Question: I know this has probably been covered a few times on the web, but I don't think I know how to properly describe the effect i'm looking for as I can't seem to find any results. Its quite a popular trend these days where the div seems to wrap under the edges of its parent:

Similar to the header element on the menus in the image. Doesn't have to be rounded as in the picture, but a similar effect would be nice, and all in pure CSS if possible.
I'm at a complete loss of where to start here, and any insight would certainly be appreciated.
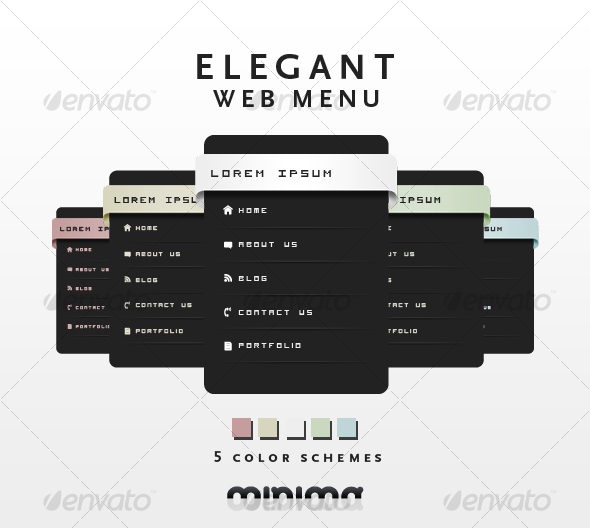
Answer: A pure implementation of <URL>.
<URL>
<URL>
Another implementation of the same, <URL>.
<URL>
Or you can try this
You need to have this
'''
<div class="wrapper">
<div class="ribbon-wrapper-green"><div class="ribbon-green">NEWS</div></div>
</div>
'''
And the
'''
.wrapper {
margin: 50px auto;
width: 280px;
height: 370px;
background: white;
border-radius: 10px;
-webkit-box-shadow: 0px 0px 8px rgba(0,0,0,0.3);
-moz-box-shadow: 0px 0px 8px rgba(0,0,0,0.3);
box-shadow: 0px 0px 8px rgba(0,0,0,0.3);
position: relative;
z-index: 90;
}
.ribbon-wrapper-green {
width: 85px;
height: 88px;
overflow: hidden;
position: absolute;
top: -3px;
right: -3px;
}
.ribbon-green {
font: bold 15px Sans-Serif;
color: #333;
text-align: center;
text-shadow: rgba(255,255,255,0.5) 0px 1px 0px;
-webkit-transform: rotate(45deg);
-moz-transform: rotate(45deg);
-ms-transform: rotate(45deg);
-o-transform: rotate(45deg);
position: relative;
padding: 7px 0;
left: -5px;
top: 15px;
width: 120px;
background-color: #BFDC7A;
background-image: -webkit-gradient(linear, left top, left bottom, from(#BFDC7A), to(#8EBF45));
background-image: -webkit-linear-gradient(top, #BFDC7A, #8EBF45);
background-image: -moz-linear-gradient(top, #BFDC7A, #8EBF45);
background-image: -ms-linear-gradient(top, #BFDC7A, #8EBF45);
background-image: -o-linear-gradient(top, #BFDC7A, #8EBF45);
color: #6a6340;
-webkit-box-shadow: 0px 0px 3px rgba(0,0,0,0.3);
-moz-box-shadow: 0px 0px 3px rgba(0,0,0,0.3);
box-shadow: 0px 0px 3px rgba(0,0,0,0.3);
}
.ribbon-green:before, .ribbon-green:after {
content: "";
border-top: 3px solid #6e8900;
border-left: 3px solid transparent;
border-right: 3px solid transparent;
position:absolute;
bottom: -3px;
}
.ribbon-green:before {
left: 0;
}
.ribbon-green:after {
right: 0;
}
'''